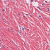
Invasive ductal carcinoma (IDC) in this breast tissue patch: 1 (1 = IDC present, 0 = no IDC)